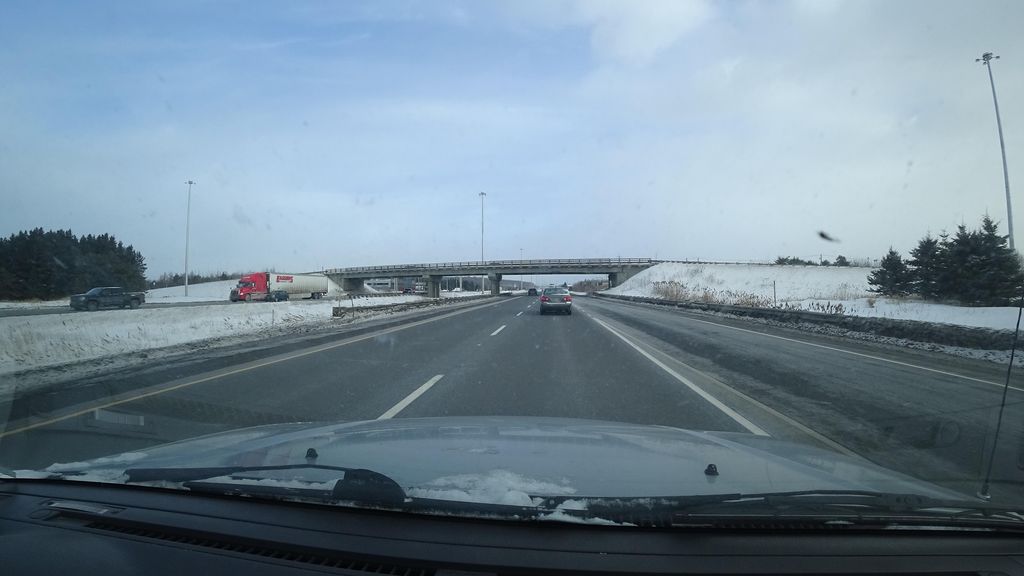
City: quebec_city